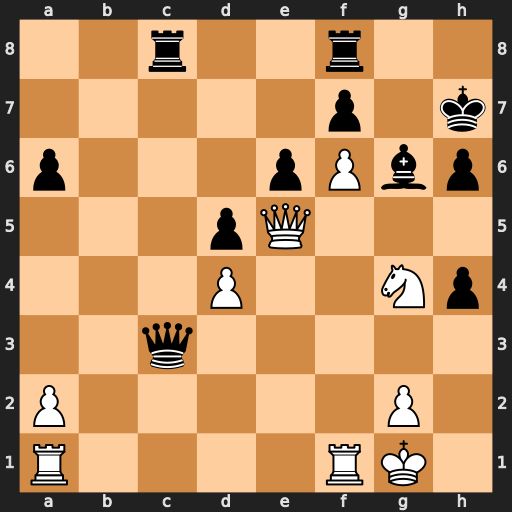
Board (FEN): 2r2r2/5p1k/p3pPbp/3pQ3/3P2Np/2q5/P5P1/R4RK1
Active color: w
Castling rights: -
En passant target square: -
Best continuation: Qf4 Qxd4+ Qxd4